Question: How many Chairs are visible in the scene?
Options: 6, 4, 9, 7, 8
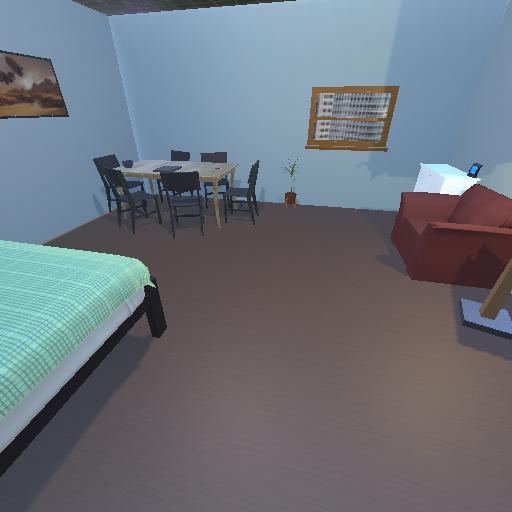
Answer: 6